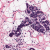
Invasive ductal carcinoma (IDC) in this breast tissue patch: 0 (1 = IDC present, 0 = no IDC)